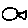
Label: fish